Question: I don't know why, but the browser thinks that the images must be "shown" with pixels resolution. Nevertheless the browser actually does know that, let's say "promotoras-1.jpg", has a resolution of 800 x 600.
I saw this question (<URL>.

## EDIT:
I didn't set any 'height' or 'width' for the images. But I'm using both, and together. It worked for me before, but then this happened. I've tried deactivating the scripts, and also played with the inspector with the properties, deactivating all of them, just to see if the images would still show up... but it's still the same result.
## EDIT 2: Link to the site
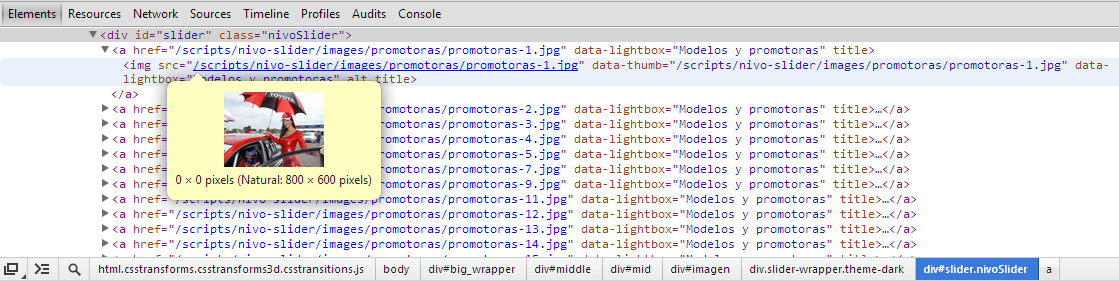
Answer: Yes, I've found the mistake: I didn't call the function 'nivoSlider();'.
Also make sure that the jQuery version you're running isn't below 1.9.1